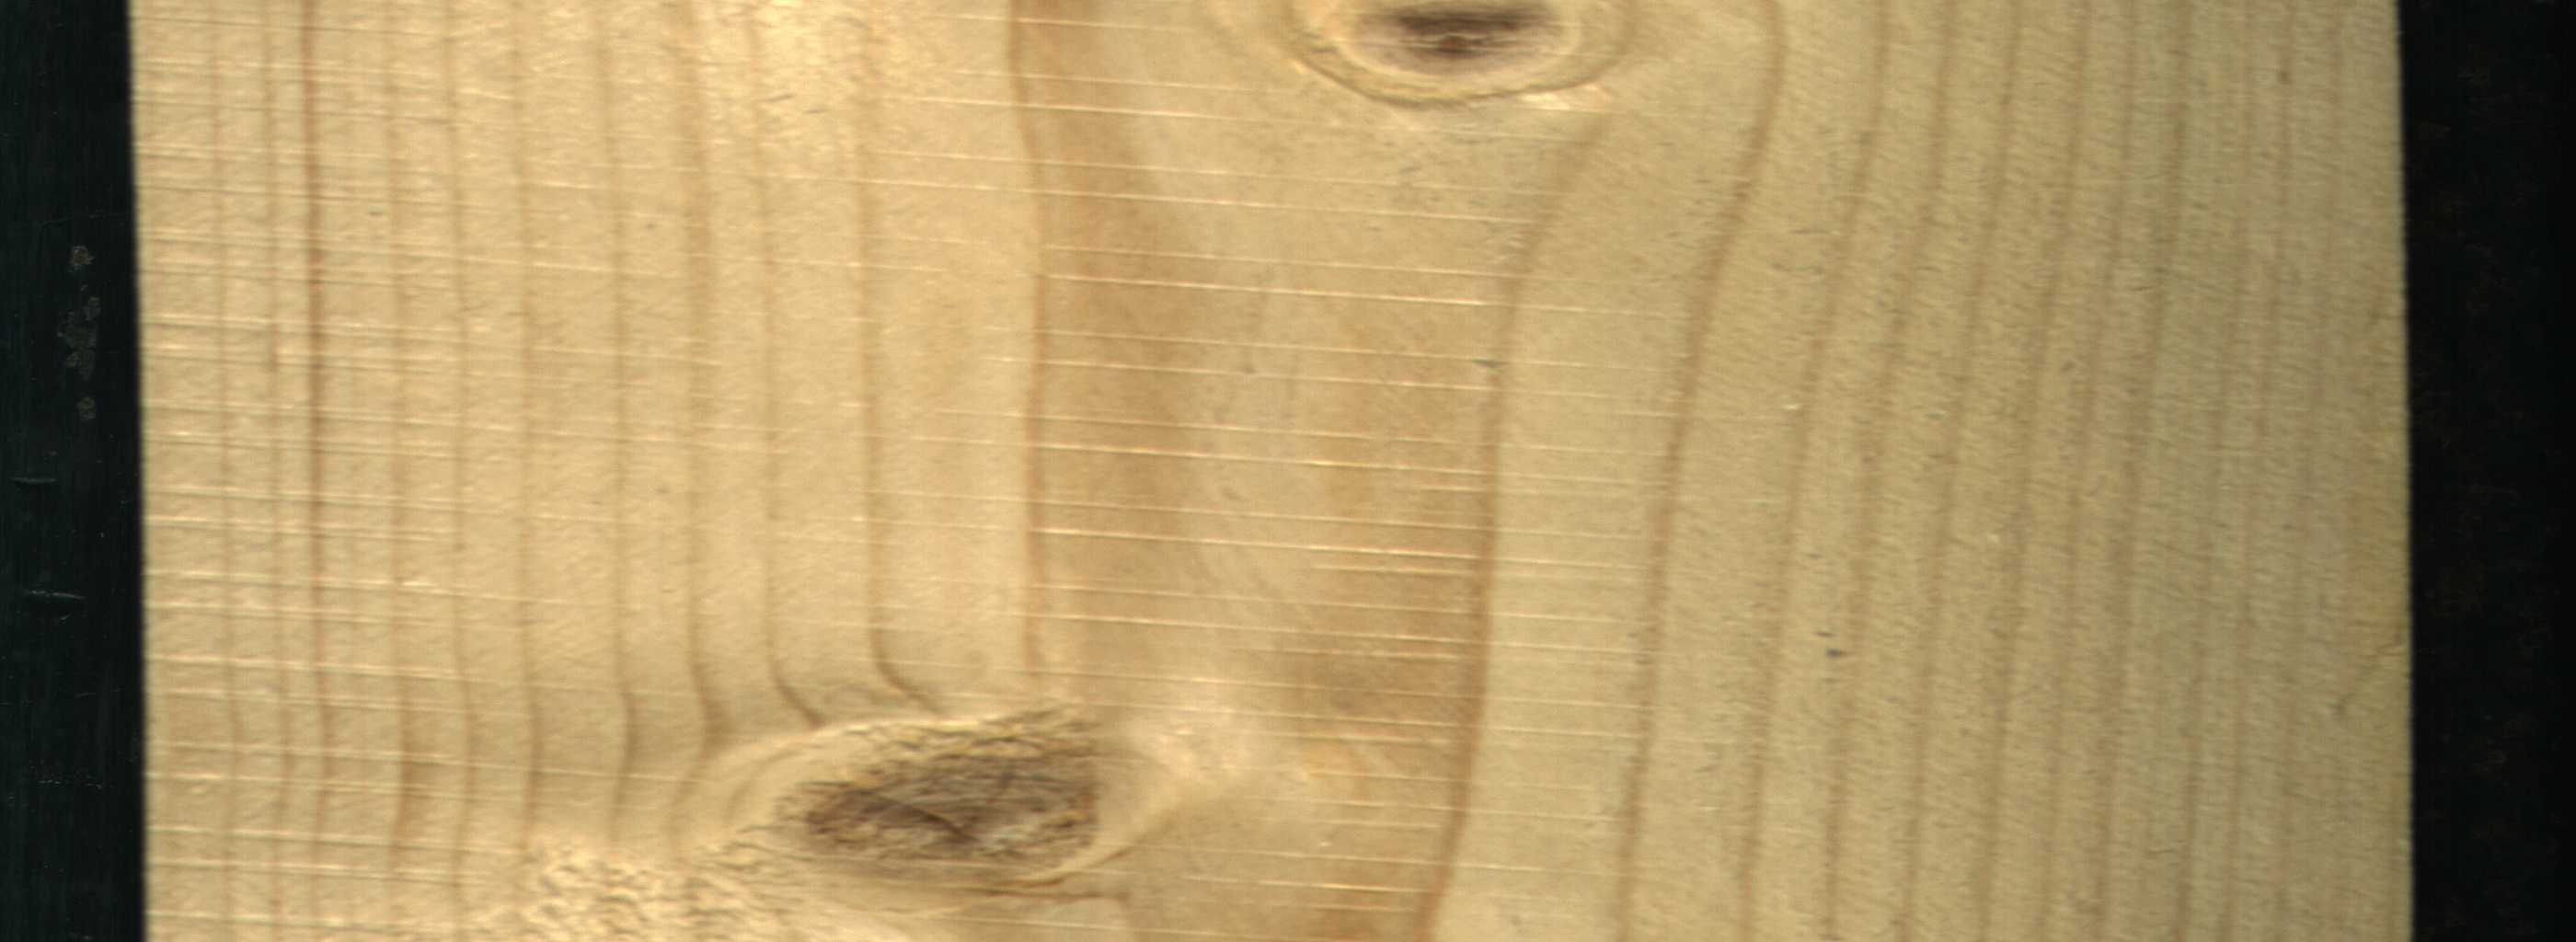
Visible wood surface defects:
Live_Knot
Live_Knot